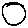
Label: circle